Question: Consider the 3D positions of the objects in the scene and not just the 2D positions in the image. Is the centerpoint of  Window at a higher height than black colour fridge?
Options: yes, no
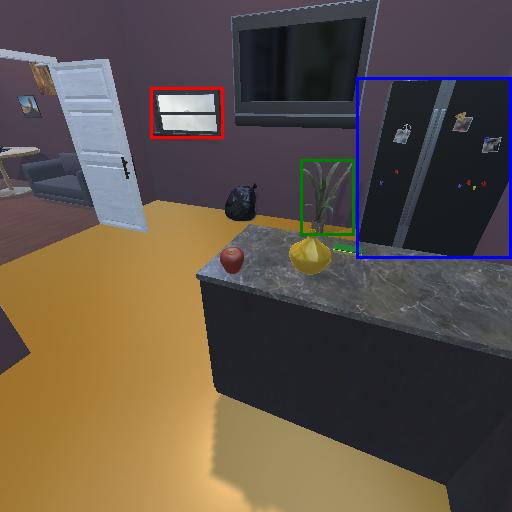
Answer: yes